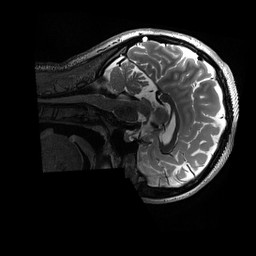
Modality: T2w
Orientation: sagittal
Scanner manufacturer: siemens
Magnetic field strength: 3 T
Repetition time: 3.2 s
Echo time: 0.564 s